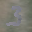
Label: 3